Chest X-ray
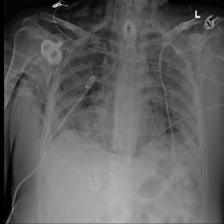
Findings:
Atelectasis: negative
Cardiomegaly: negative
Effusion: negative
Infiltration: negative
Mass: negative
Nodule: negative
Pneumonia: negative
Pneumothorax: negative
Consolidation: negative
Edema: negative
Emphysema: positive
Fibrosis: negative
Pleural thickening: negative
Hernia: negative